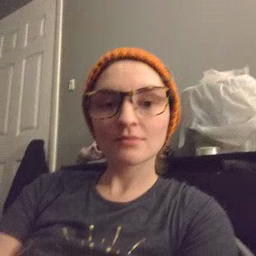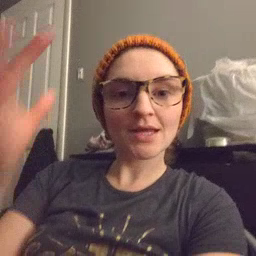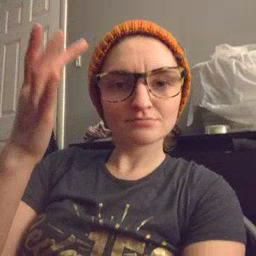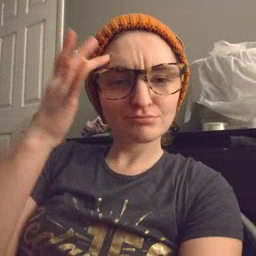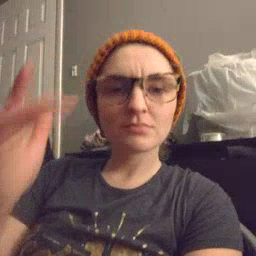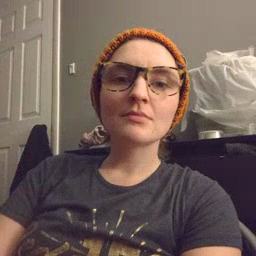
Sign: sick